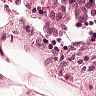
Metastatic tissue present: no